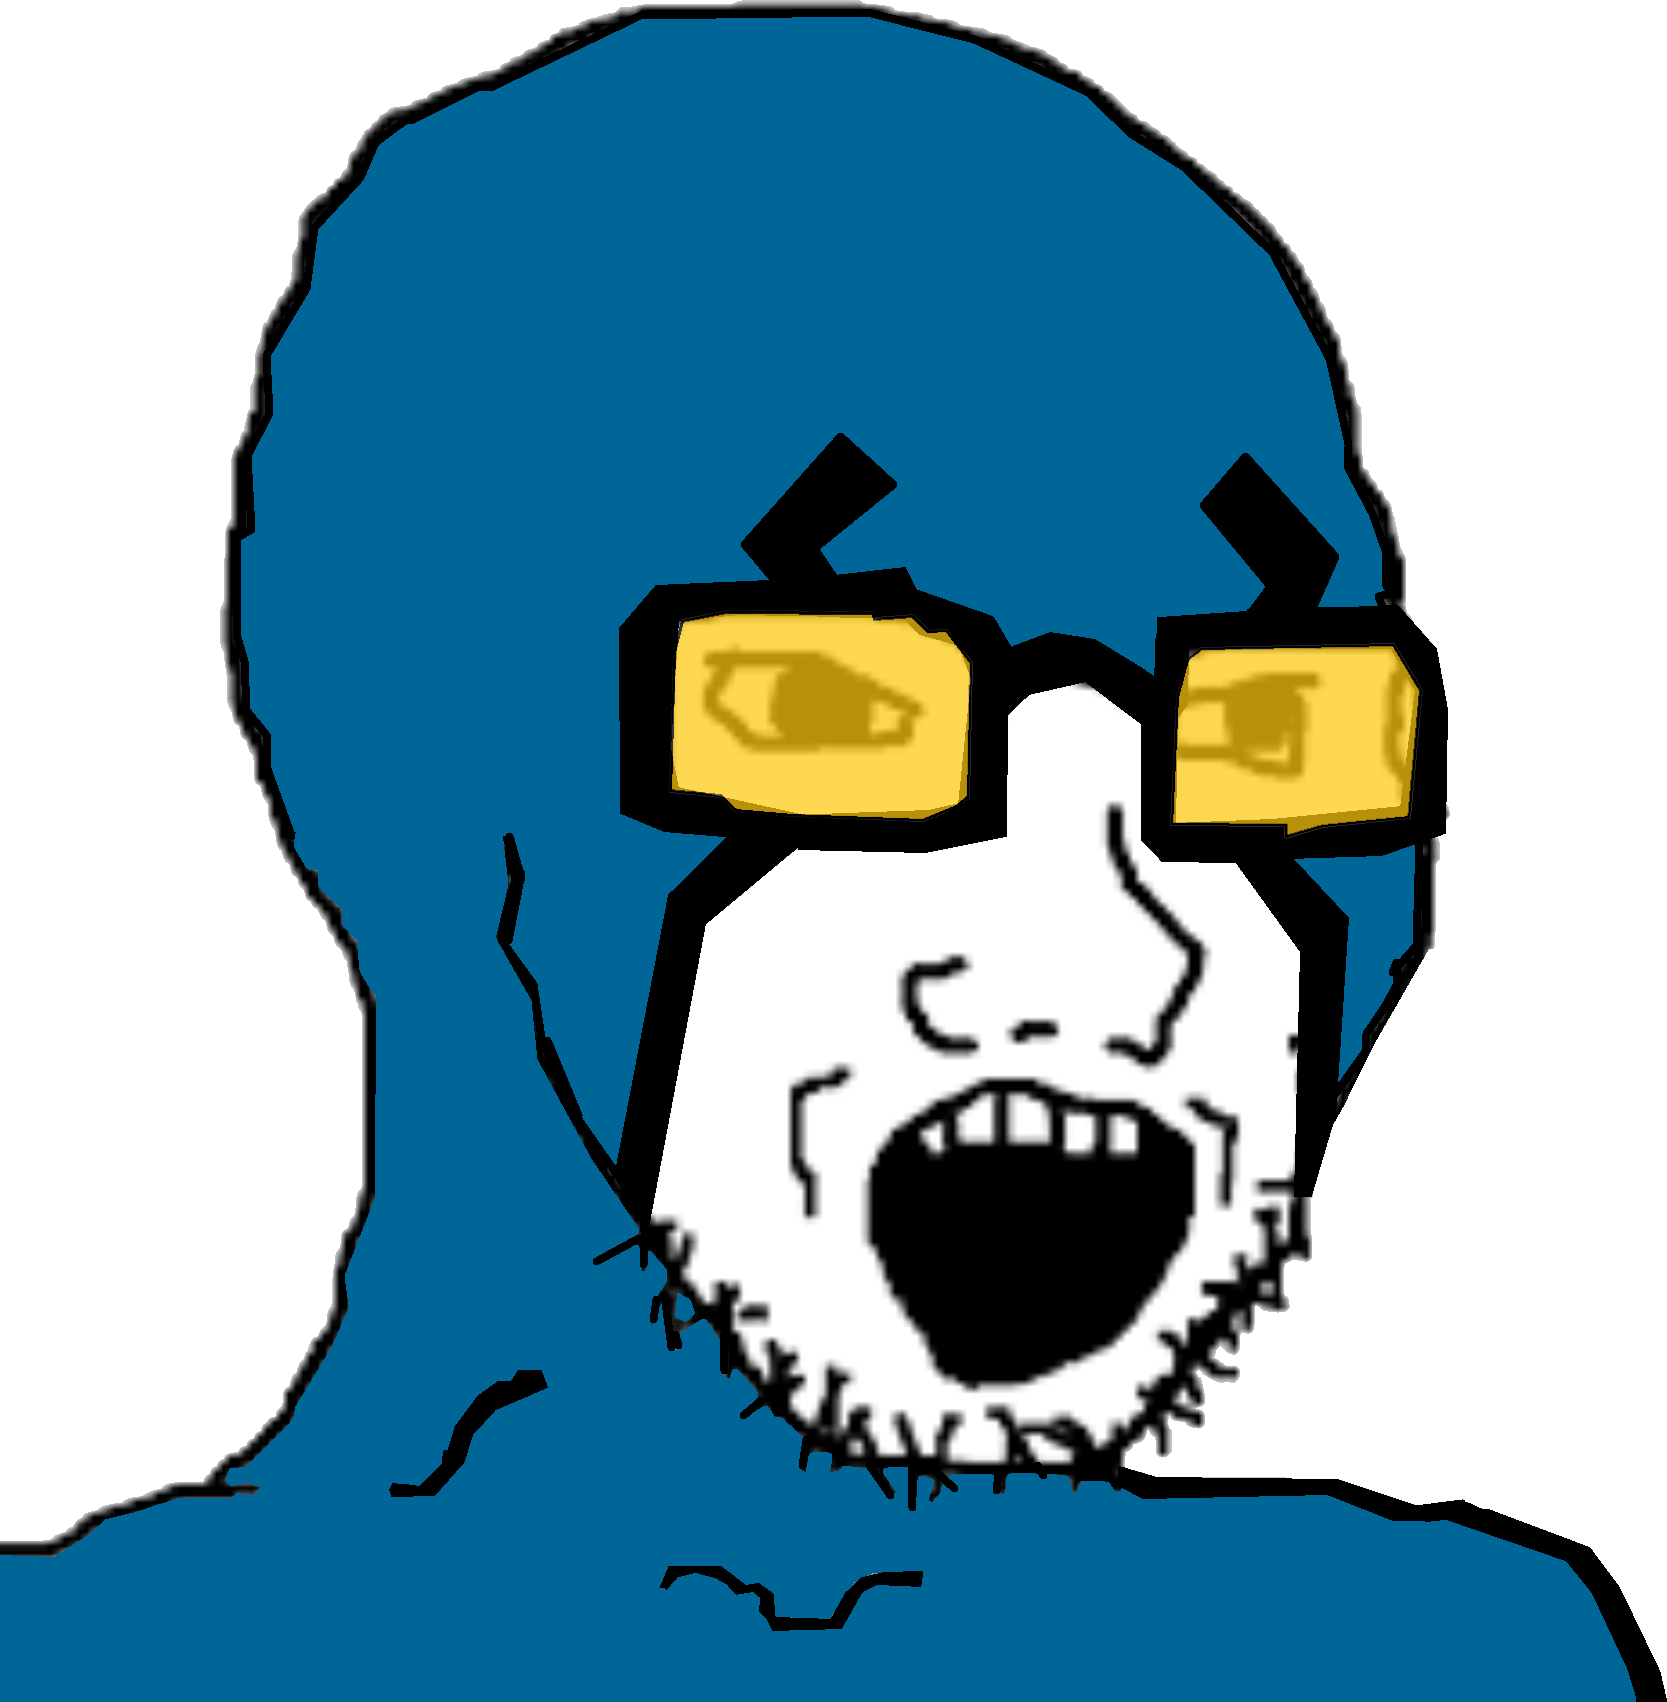
Label: 5_Soyjak